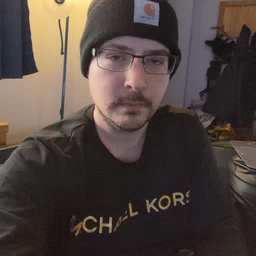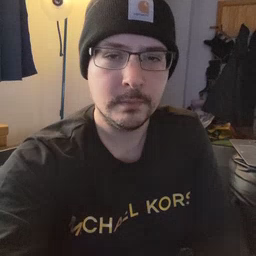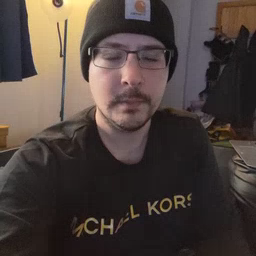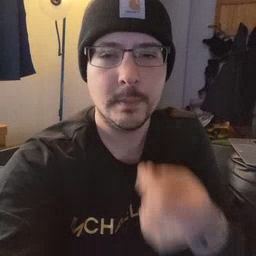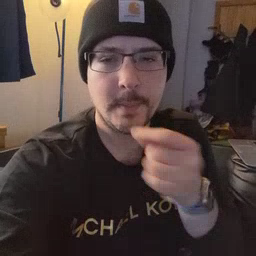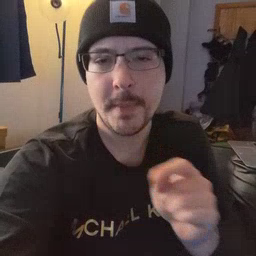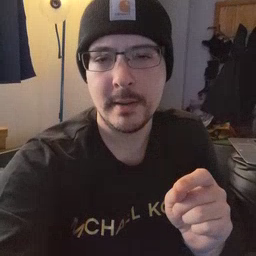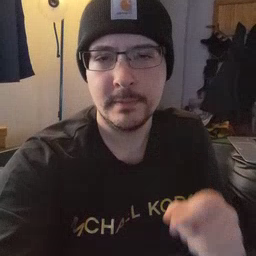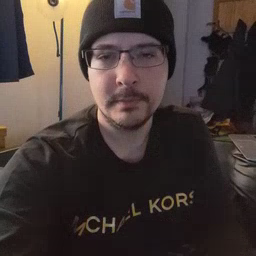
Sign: pen